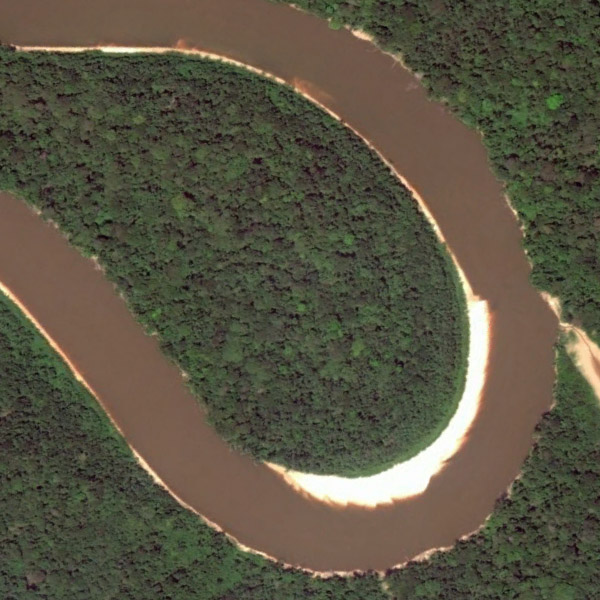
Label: River